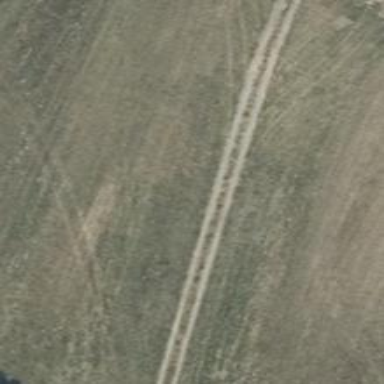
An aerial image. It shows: Track with grade 3 tracktype.